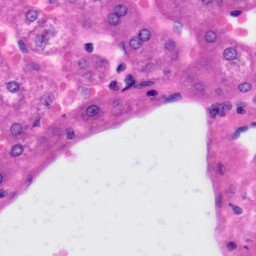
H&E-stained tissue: Liver